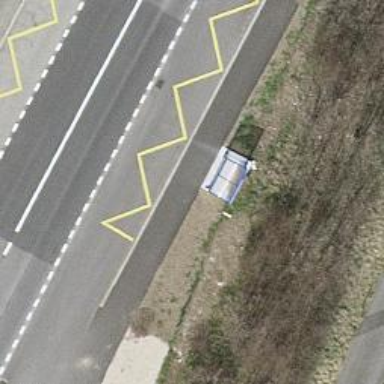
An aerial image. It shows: Bus stop with platform for public transport.